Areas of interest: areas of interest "Baoshan City People's Hospital (West Campus)"
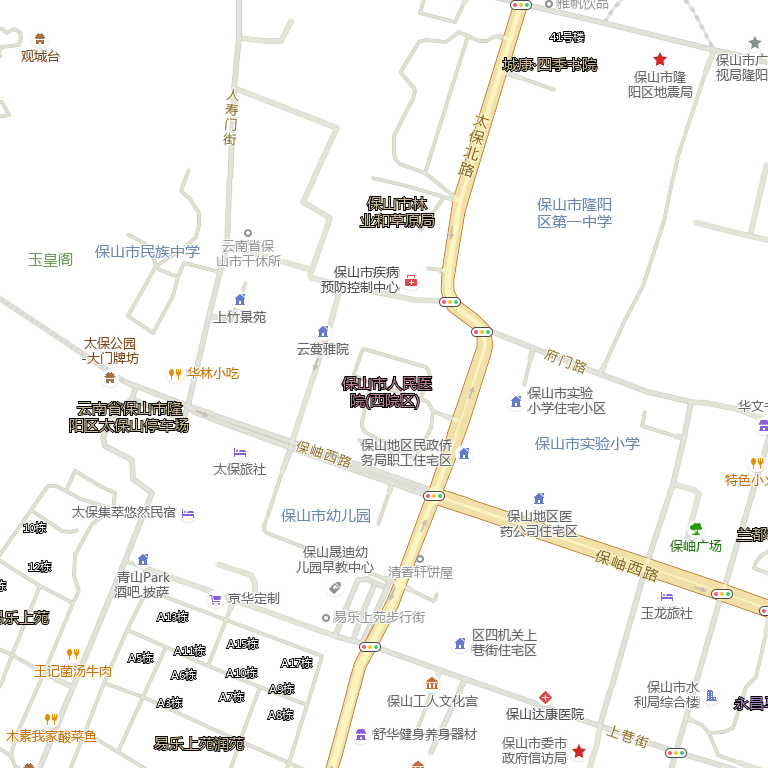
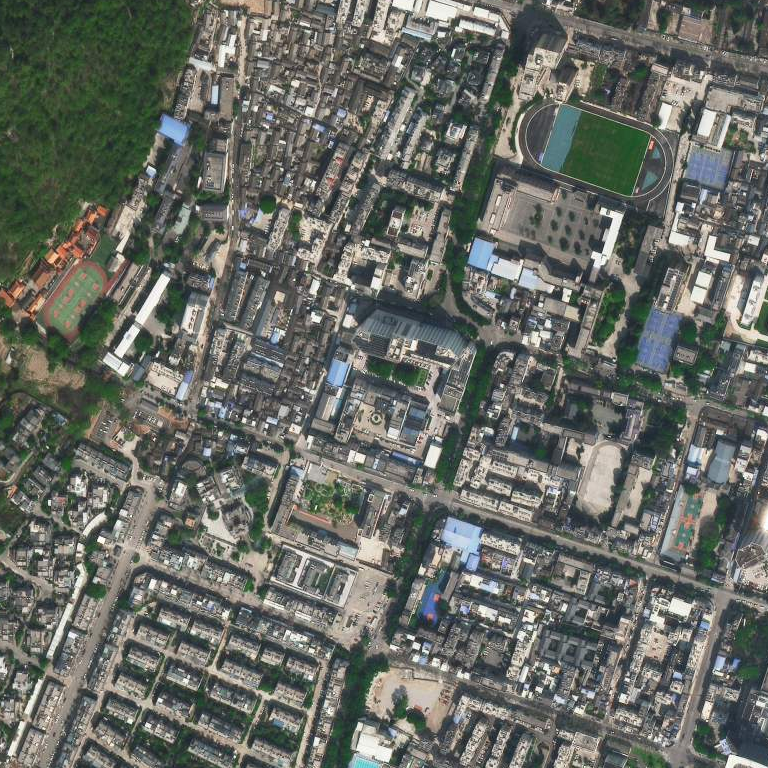